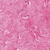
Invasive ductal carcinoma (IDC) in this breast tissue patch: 0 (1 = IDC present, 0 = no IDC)